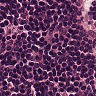
Metastatic tissue present: no